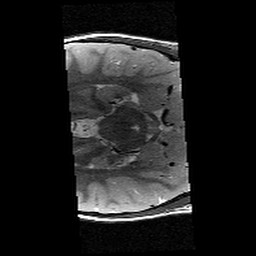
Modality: T2w
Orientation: axial
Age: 9
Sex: male
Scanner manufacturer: siemens
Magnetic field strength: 3 T
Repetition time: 9.23 s
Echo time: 0.067 s